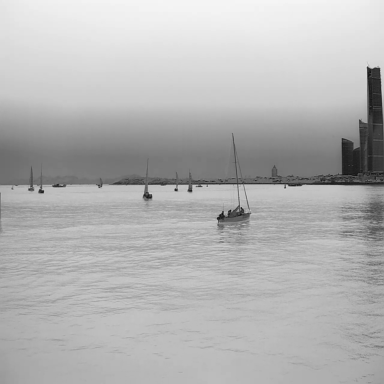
There are 12 objects shown in the infrared image, including nine sailboats, two canoes, and a container_ship.